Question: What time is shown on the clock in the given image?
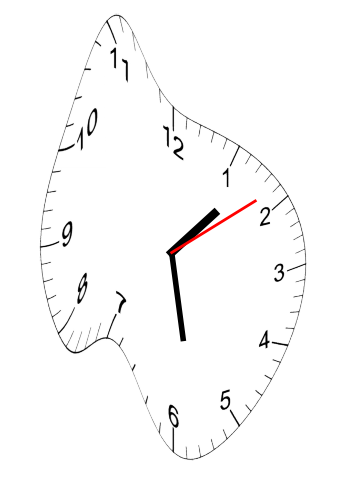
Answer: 01:28:09